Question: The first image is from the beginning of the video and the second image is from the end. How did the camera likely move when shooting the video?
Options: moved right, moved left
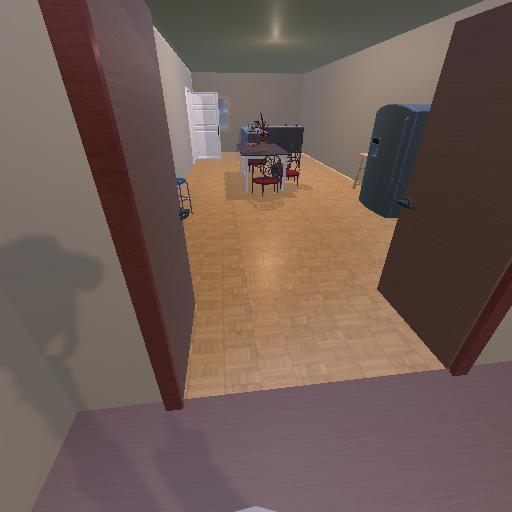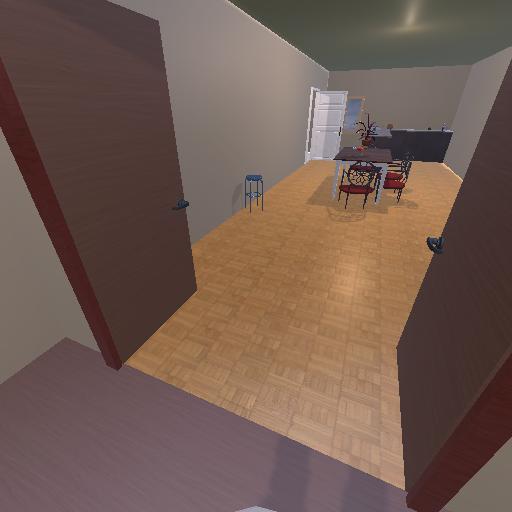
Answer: moved right